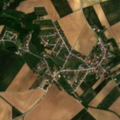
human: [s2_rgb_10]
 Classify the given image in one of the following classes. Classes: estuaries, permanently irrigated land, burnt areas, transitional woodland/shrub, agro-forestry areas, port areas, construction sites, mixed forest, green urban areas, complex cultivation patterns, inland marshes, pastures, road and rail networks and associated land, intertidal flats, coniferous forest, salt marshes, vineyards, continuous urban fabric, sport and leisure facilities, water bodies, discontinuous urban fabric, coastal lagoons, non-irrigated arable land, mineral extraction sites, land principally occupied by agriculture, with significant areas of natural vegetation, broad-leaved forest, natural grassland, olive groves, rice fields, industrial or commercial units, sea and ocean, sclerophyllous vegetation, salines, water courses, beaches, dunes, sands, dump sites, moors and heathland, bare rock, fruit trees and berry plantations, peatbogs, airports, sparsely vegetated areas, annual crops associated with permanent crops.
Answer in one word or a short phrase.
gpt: discontinuous urban fabric, non-irrigated arable land, land principally occupied by agriculture, with significant areas of natural vegetation